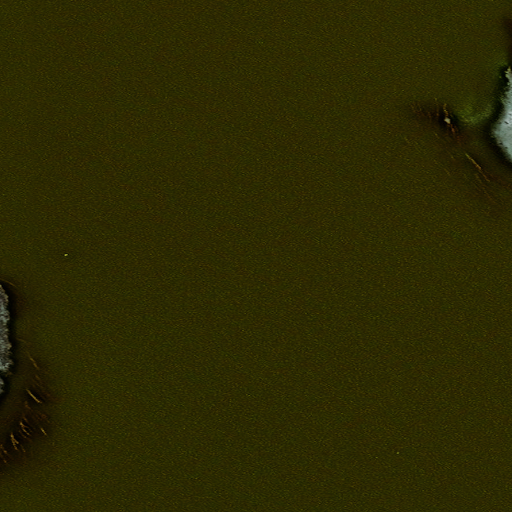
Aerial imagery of island in Alaska named McDonald Islands containing only unknown